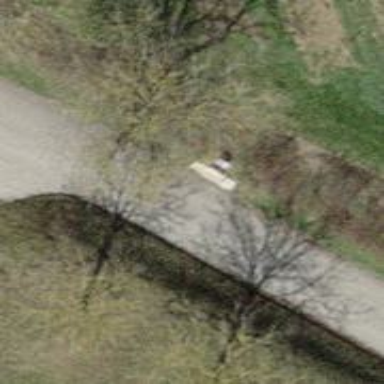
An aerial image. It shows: Wayside shrine.